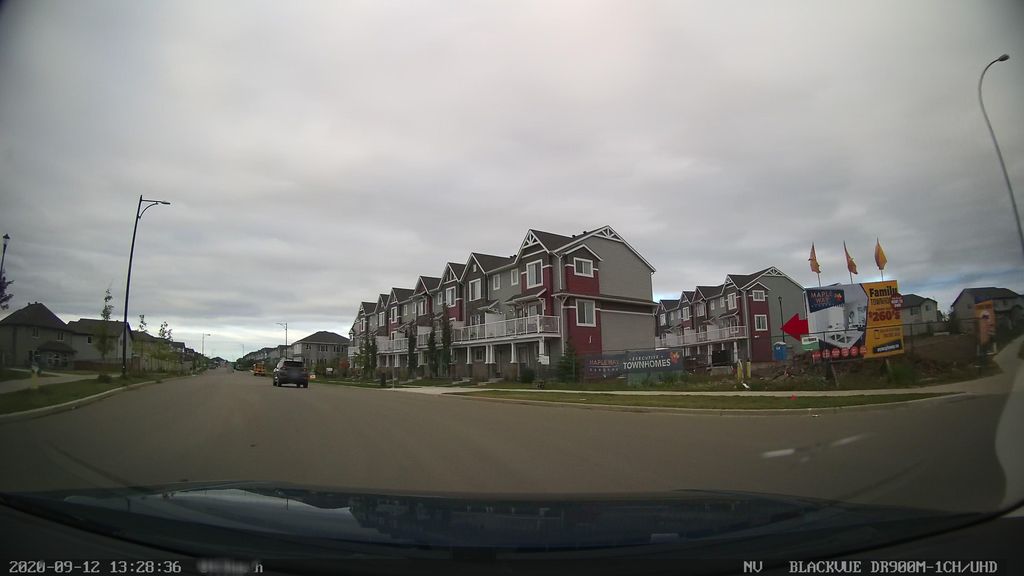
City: edmonton